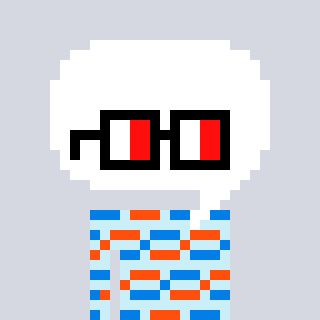
a pixel art character with square glasses with black frames and red eyes, a speech bubble-shaped head and a cold-colored body on a cool background